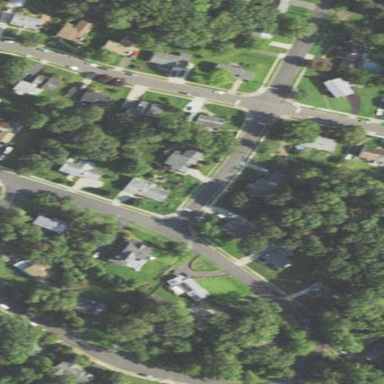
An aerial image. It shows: Residential area consisting of single-family homes.